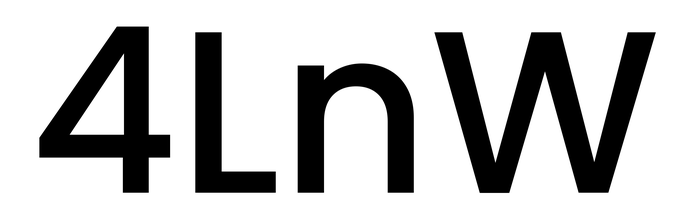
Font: Poppins-Medium